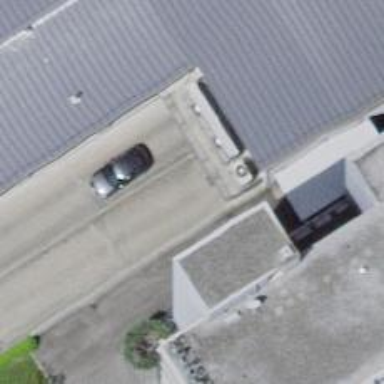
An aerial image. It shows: Parking entrance.